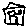
Label: house